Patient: sex M, age 55
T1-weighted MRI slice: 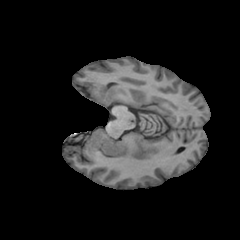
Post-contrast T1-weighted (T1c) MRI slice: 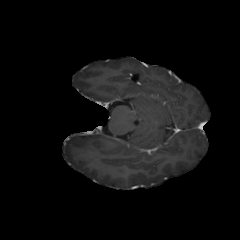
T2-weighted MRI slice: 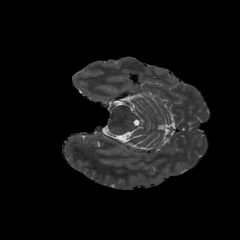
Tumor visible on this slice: no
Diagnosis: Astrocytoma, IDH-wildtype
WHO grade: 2